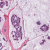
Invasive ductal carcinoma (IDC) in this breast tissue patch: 1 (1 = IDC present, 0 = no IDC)